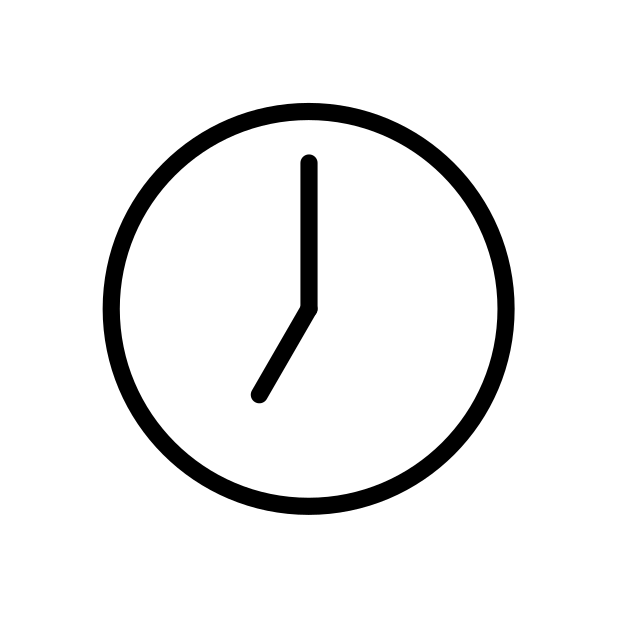
seven o’clock